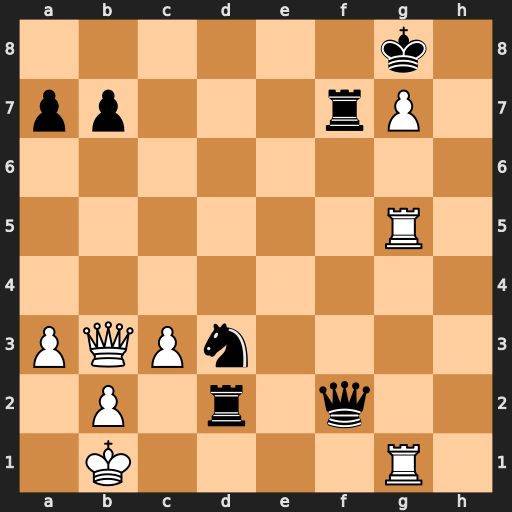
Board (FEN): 6k1/pp3rP1/8/6R1/8/PQPn4/1P1r1q2/1K4R1
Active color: w
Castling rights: -
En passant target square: -
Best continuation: Rh1 Rxb2+ Ka1 Ra2+ Qxa2